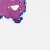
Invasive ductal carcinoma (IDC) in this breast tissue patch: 0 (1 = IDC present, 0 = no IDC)